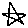
Label: star